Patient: sex F, age 71
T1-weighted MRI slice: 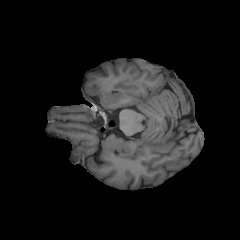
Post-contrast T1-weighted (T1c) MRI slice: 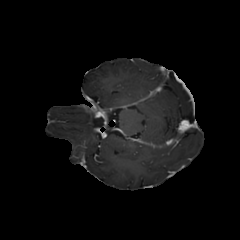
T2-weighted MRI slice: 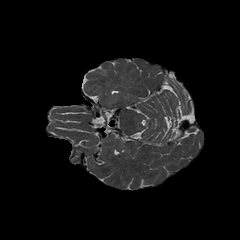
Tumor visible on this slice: no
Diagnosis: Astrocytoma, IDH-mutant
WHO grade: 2